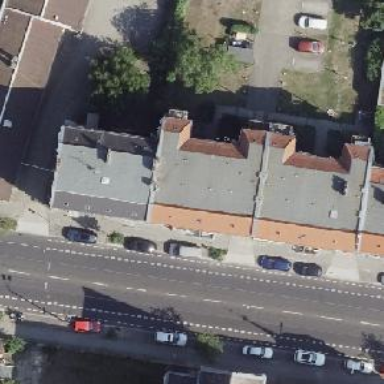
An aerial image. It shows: Apartment building with double saltbox roof shape.